Field crop: maize
Growth stage: 2
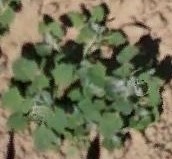
Species: chenopodium